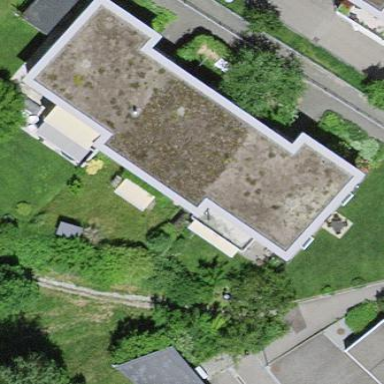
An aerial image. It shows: Residential building.